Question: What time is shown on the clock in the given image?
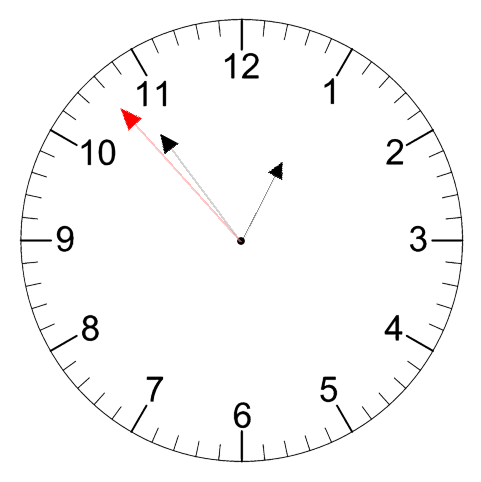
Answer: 12:53:53